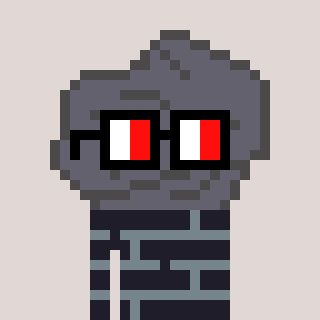
a pixel art character with square glasses with black frames and red eyes, a rock-shaped head and a grayscale-colored body on a warm background